Field crop: tomato
Growth stage: 2
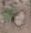
Species: solanum